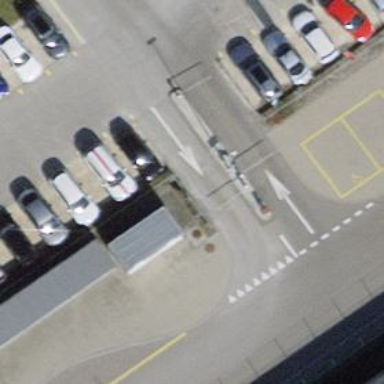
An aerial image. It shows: Lift gate barrier.